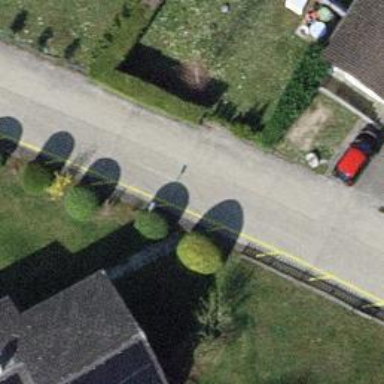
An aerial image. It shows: Garden with evergreen needle-leaved trees.